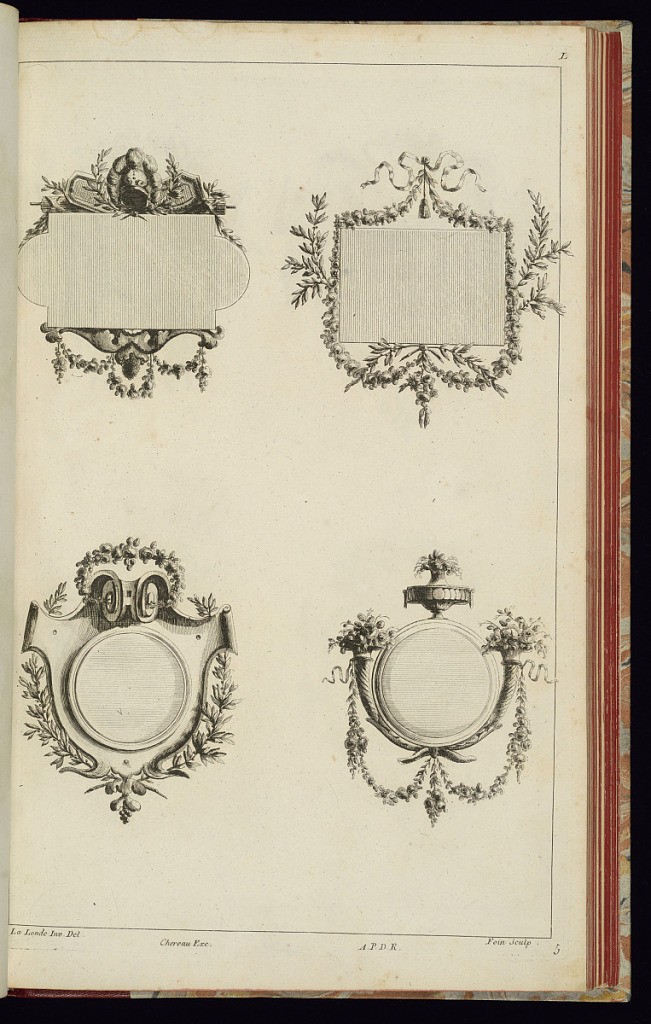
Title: Frame Designs
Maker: Richard de Lalonde, French, active 1780–96
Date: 1775-1788
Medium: Etching on off-white laid paper
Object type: Print
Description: Four frame designs. The frame at upper left has semi circles on either end. Above is a helmet with fasces behind it. The frame at upper right is rectangular and is surrounded by garlands of flowers, leaves, and ribbons. The frame at lower left has a round medallion and projecting scrolls at top with a wreath above, and leaf branches at the bottom. The frame at lower right is circular, has a shallow vase at top, and cornucopia on either side, filled with flowers and with garlands draped from it. The plate is signed and numbered.